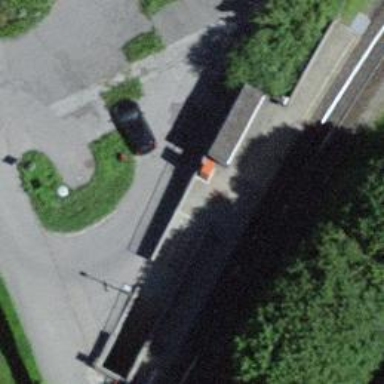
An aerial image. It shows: Halt on the railway.